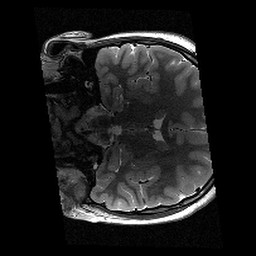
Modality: T2w
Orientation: coronal
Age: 10
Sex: female
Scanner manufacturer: siemens
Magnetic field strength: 3 T
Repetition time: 9.23 s
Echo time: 0.067 s